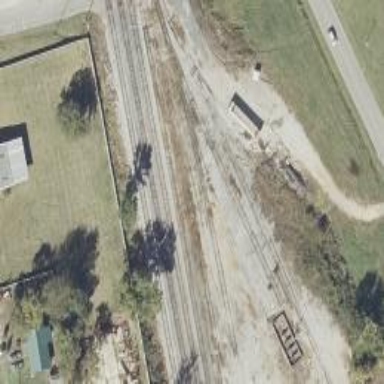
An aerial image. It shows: Disused railway spur.